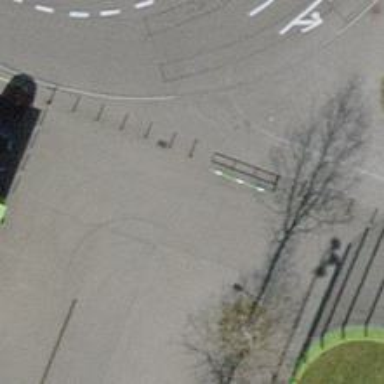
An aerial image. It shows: Swing gate barrier.